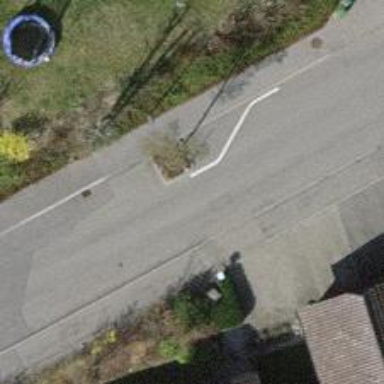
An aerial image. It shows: Traffic calming feature called choker.